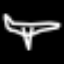
Label: airplane